Question: Currently I am using Bitbucket to store the files and branches in Git. Unfortunately, I seem to keep reassociating existing branches with new branches, so where below only the top one should be on the 'feature/availabilityfix' branch, instead it has also associated all the ones below which were/still are on the 'feature/searchfix' branch.
Is it possible to disassociate all those ones from the 'feature/availabilityfix' branch from this other one? I'm completely confused by it!
Also when I merged the previous feature branch back into 'develop', it has now put that on as a branch for those files. Is that the correct way of dealing with files when merging?

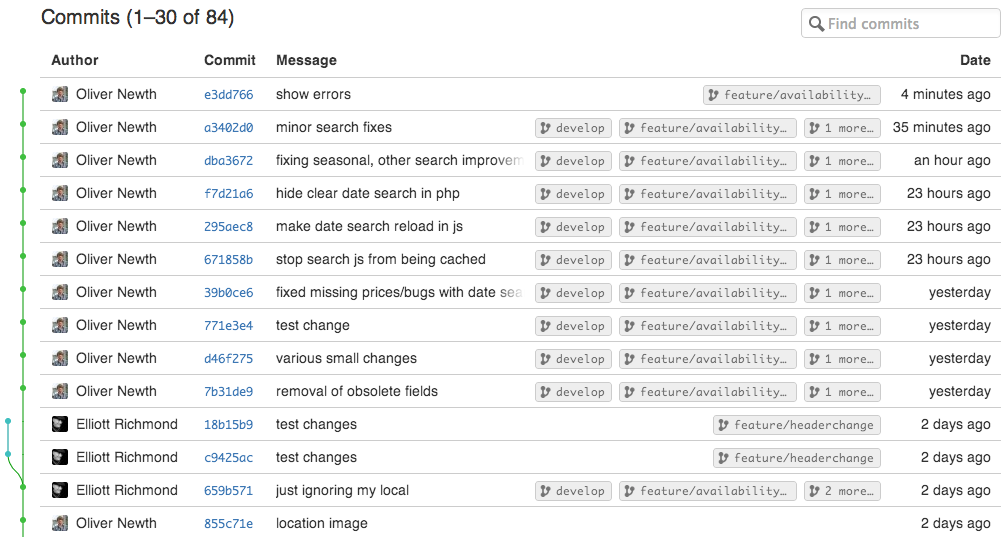
Answer: A commit is not "associated" with a branch, it is contained in one (or multiple).
Lets assume you have one branch "develop" which contains commit A. Commit A added file "foo.txt". You now create a new branch "featureX" based on the latest commit in "develop".
Commit A is now contained in the branches "develop" and "featureX". If that wouldn't be the case, branch "featureX" wouldn't contain the file "foo.txt".